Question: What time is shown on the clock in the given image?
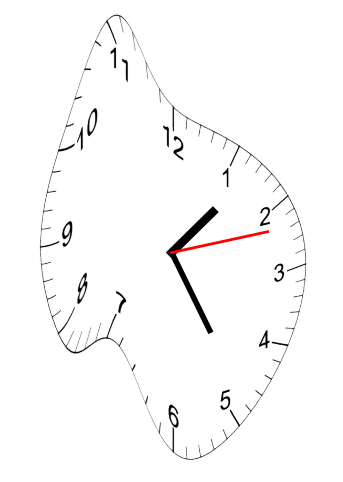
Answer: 01:24:12